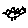
Label: bird